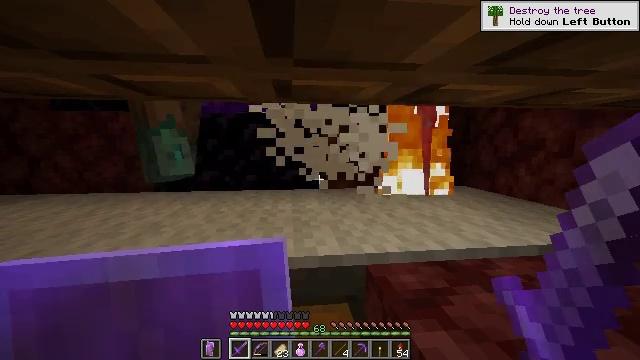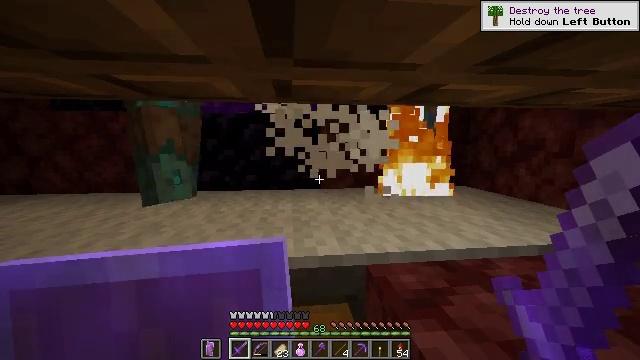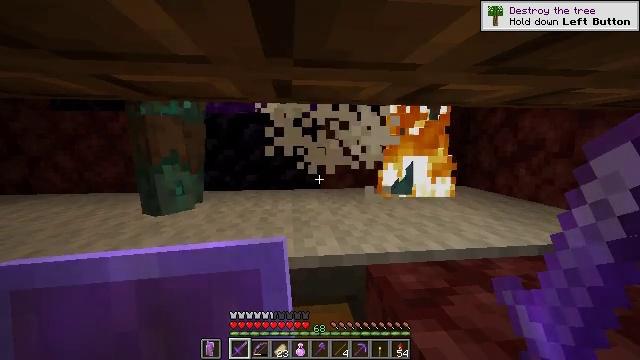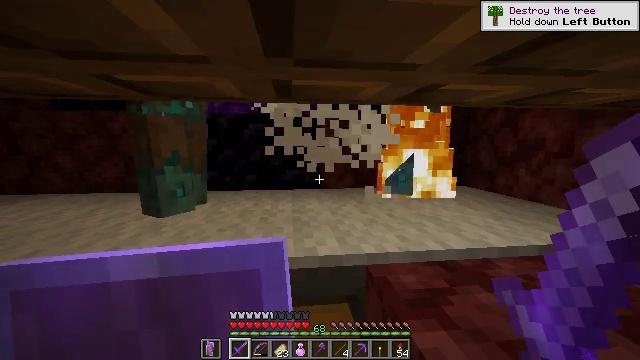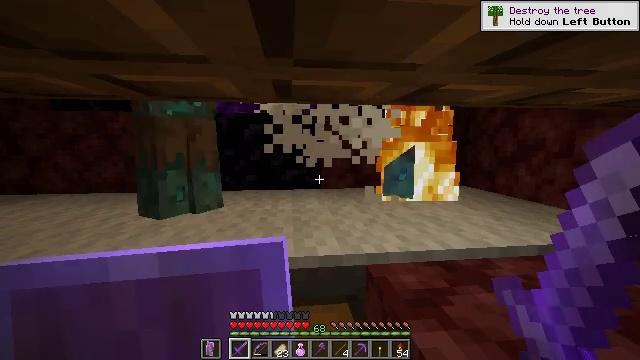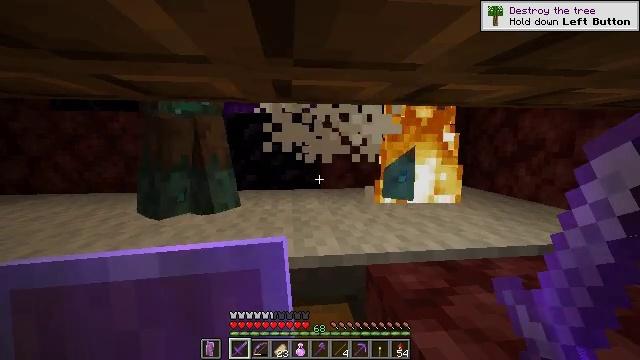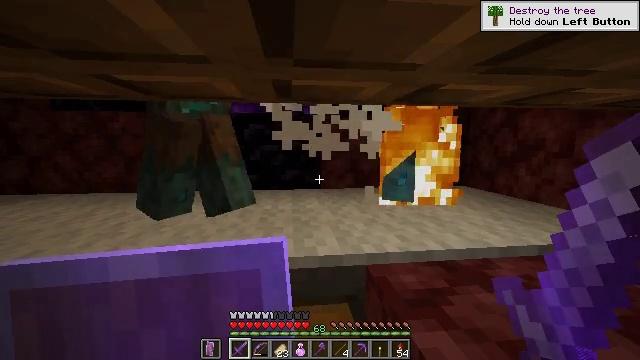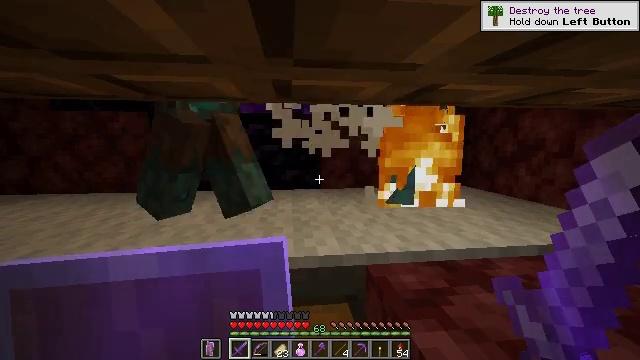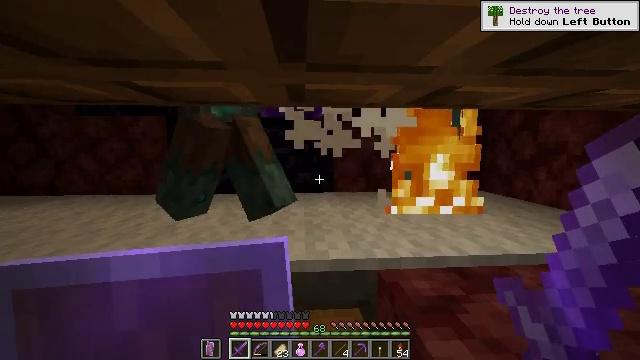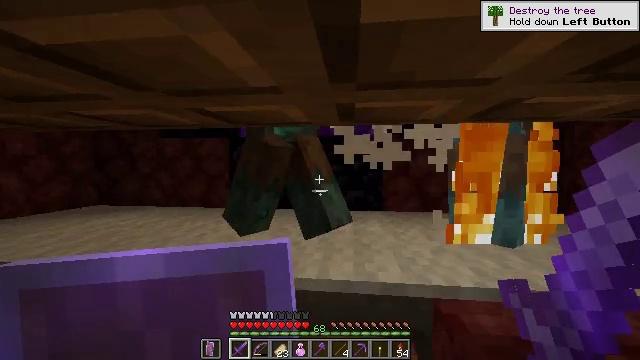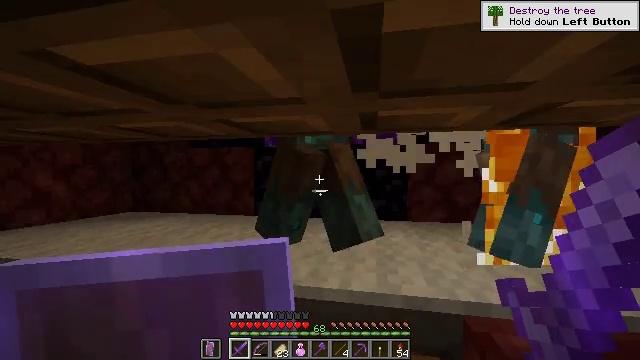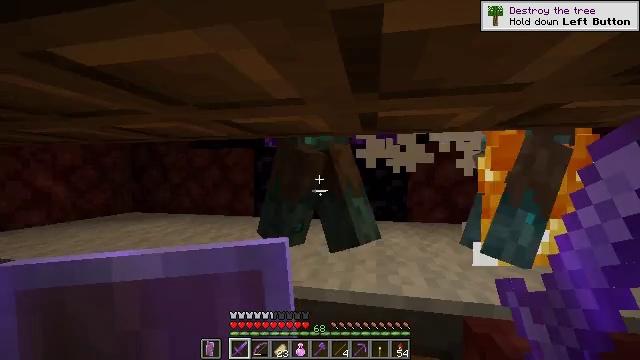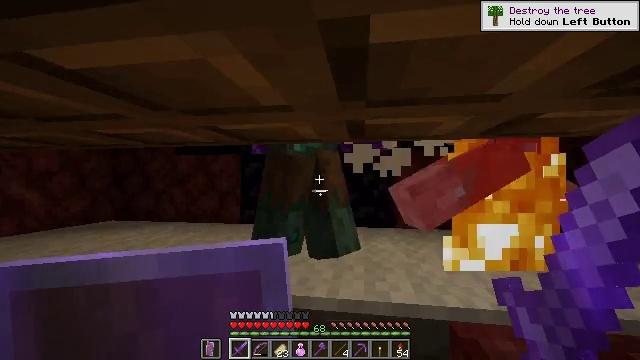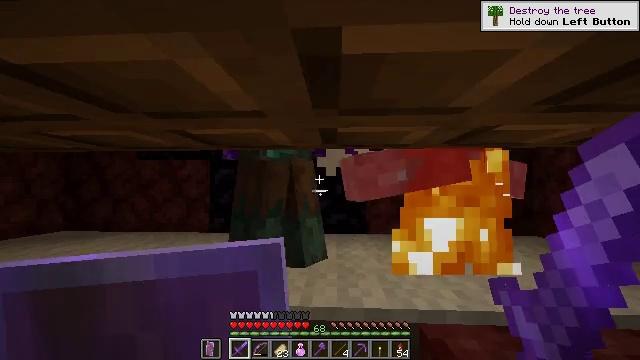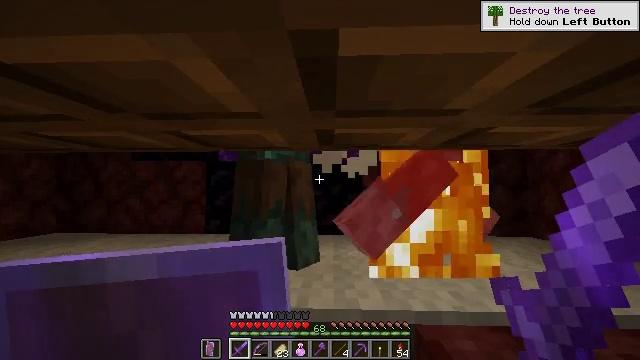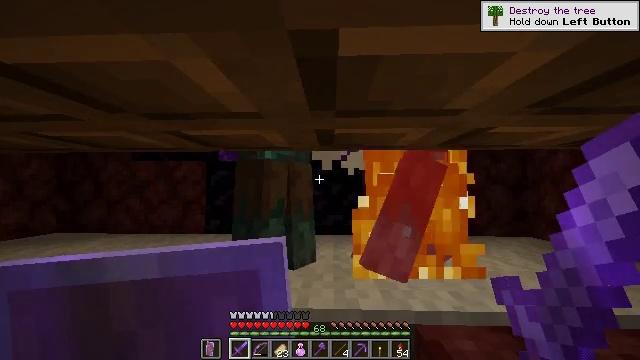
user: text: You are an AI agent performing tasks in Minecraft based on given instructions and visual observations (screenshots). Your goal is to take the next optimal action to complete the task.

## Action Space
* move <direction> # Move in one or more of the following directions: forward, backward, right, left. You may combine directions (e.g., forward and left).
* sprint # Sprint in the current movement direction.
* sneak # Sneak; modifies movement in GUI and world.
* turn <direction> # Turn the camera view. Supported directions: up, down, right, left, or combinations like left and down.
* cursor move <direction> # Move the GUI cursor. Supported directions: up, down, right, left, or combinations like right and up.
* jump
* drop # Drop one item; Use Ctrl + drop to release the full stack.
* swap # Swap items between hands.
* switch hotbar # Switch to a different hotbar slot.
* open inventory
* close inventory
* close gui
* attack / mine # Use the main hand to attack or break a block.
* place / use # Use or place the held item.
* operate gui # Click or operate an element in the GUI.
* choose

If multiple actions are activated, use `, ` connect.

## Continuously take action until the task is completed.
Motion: motion action
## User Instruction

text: Kill a drowned.
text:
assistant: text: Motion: no_op
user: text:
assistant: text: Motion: no_op
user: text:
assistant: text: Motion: no_op
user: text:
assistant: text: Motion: no_op
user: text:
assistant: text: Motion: no_op
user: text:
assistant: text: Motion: no_op
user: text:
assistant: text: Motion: no_op
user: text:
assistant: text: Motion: turn left
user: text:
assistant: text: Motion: turn left and up
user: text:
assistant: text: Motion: turn left and up
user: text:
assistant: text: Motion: no_op
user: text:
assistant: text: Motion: turn right and up
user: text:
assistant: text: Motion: turn right and up
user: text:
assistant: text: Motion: no_op
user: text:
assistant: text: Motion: no_op
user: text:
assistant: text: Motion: no_op
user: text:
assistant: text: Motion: no_op
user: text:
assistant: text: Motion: no_op
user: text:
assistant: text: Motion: no_op
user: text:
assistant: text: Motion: no_op
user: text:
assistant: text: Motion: no_op
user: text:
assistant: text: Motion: no_op
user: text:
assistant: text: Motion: turn left
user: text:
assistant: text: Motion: turn left
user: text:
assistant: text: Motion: no_op
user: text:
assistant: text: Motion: no_op
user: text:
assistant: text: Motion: turn left
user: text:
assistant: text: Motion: no_op
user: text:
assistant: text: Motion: turn left
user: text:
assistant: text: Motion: attack / mine